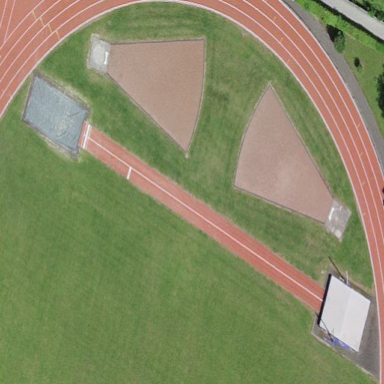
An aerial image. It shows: Athletics pitch designated for leisure land.